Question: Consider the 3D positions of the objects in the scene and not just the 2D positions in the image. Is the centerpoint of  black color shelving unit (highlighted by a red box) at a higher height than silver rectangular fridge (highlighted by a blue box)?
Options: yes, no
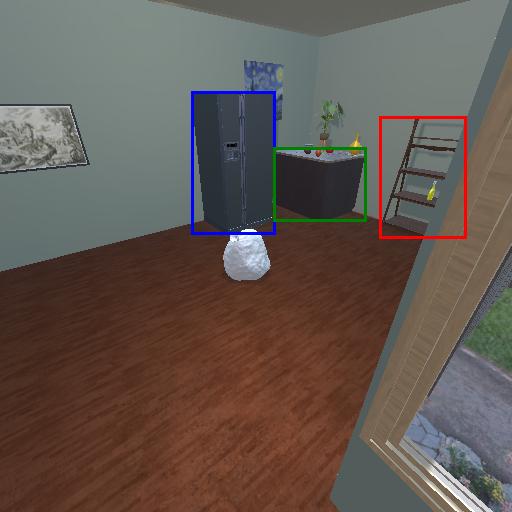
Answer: yes